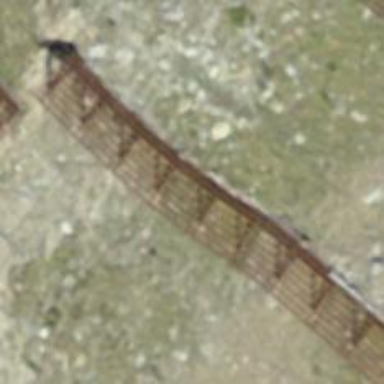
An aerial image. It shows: Snow fence that is man-made.